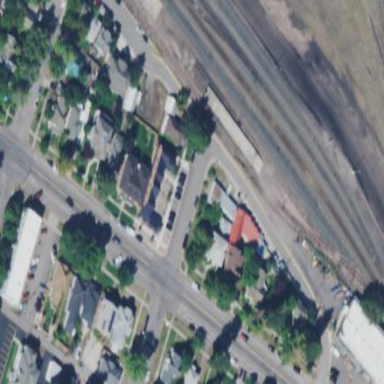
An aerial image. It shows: Sidewalk.